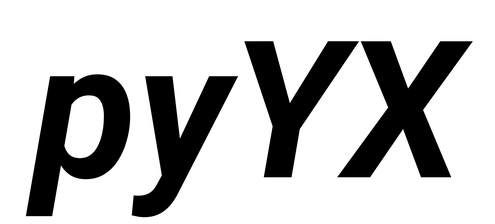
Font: Roboto-Italic_Bold_Italic